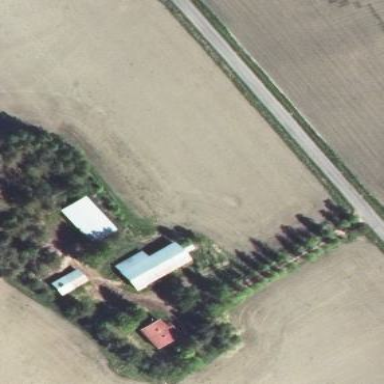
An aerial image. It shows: Farmyard area.